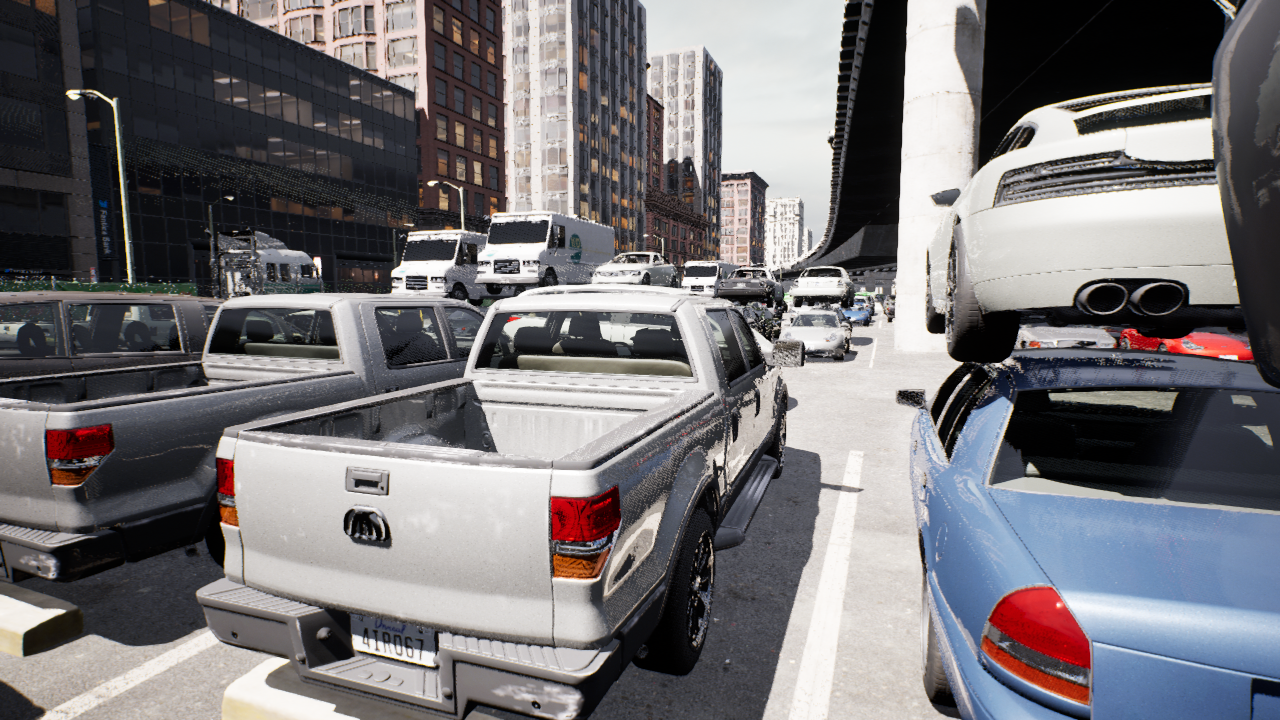
Venue: arterial
Lighting: clear day
Vehicle rig: minivan